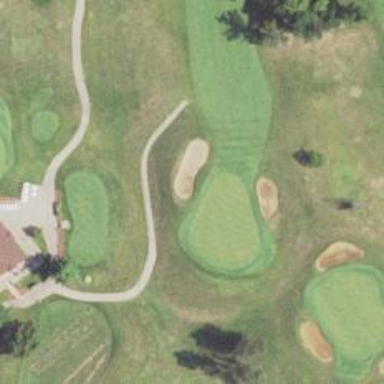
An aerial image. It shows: Service road designated as golf cart path.